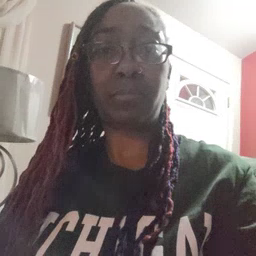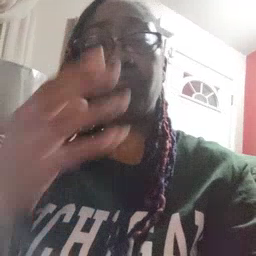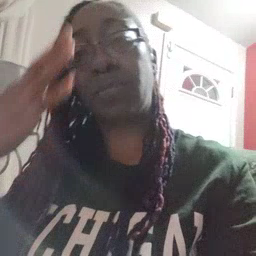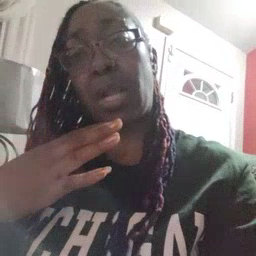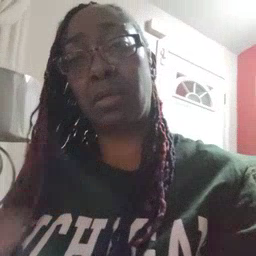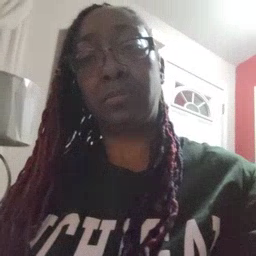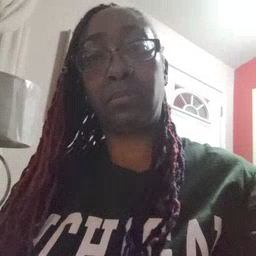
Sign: sad